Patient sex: M
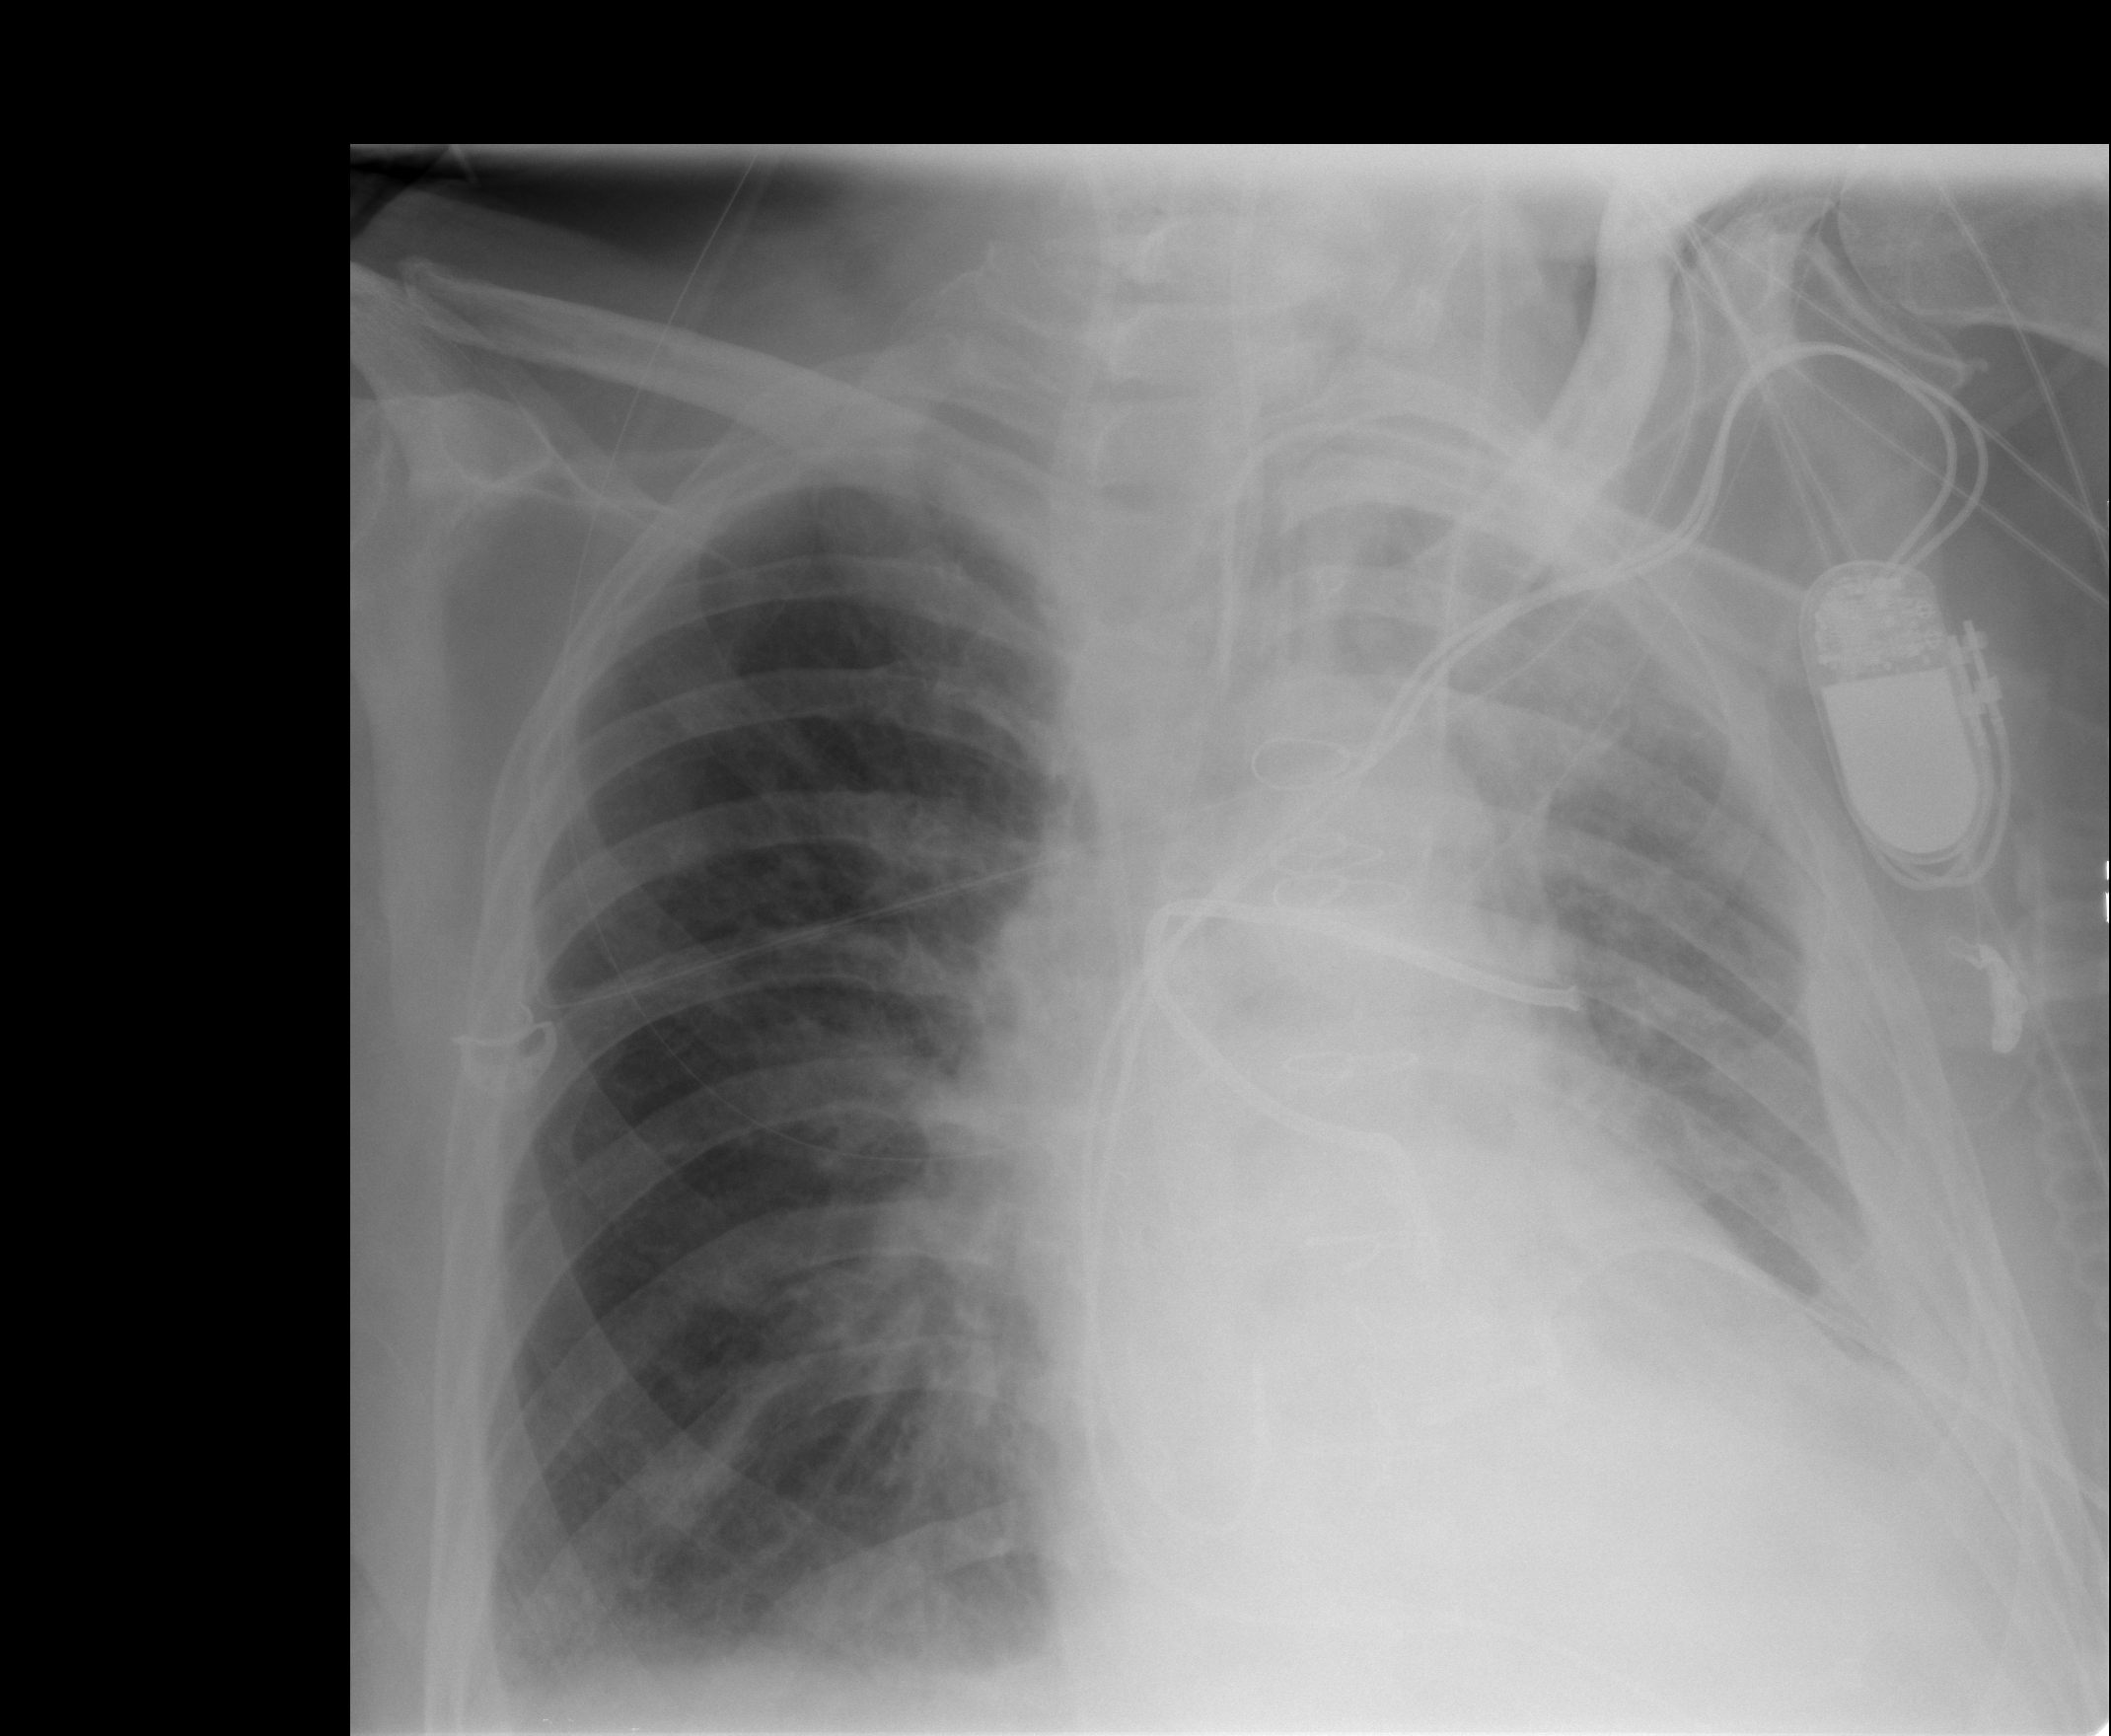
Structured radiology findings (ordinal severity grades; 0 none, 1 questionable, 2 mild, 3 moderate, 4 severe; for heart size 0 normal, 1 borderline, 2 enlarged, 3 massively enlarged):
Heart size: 2
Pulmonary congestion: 0
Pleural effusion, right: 0
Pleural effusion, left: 3
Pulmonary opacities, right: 0
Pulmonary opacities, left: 2
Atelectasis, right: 0
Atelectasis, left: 3